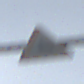
Verkehrszeichen: WildwechselRechts
Umgebung: Outdoor, Nature
Tageszeit: MorningAfternoon
Wetter: PartlyCloudy
Licht: Natural
Jahreszeit: NotSpecified
Kontrast: HighContrast